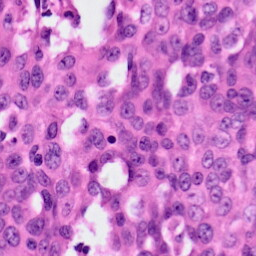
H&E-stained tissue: Ovarian